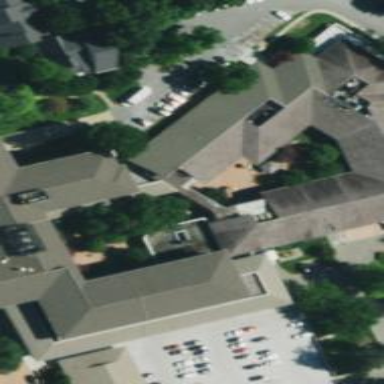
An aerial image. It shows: Veterinary facility.